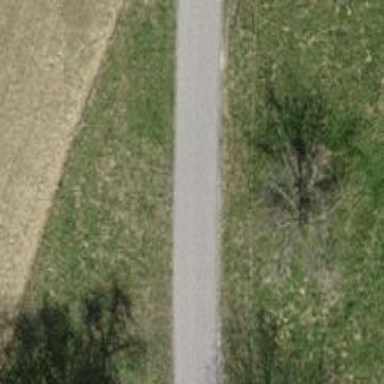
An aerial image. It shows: Asphalt track with grade1 track type mainly used by agricultural motorcars.